Question: I'm trying to add some 'css3' styles on an element, basing on an image model.
After many search, I've been able to have a some results, but not all I need.
You can see on the following image : <URL>

=> on the top : the effects I'm trying to reproduce in 'css3'
=> on the bottom : the effects I was able to realize with 'css3' only : very very far from perfection ^^
As you can see, there are problems with border and shading of the right arrow...
Here is the 'html' code :
'''
<div class="span6">
<a href="#" class="arrow-box">the text<b></b></a>
</div>
'''
And the css code :
'''
.arrow-box, .arrow-box:hover {
position: relative;
display: inline-block;
font-weight: bold;
padding: 6px 12px 6px 30px;
margin: 10px 10px 10px -18px;
color: #fff !important;
background-color: #5e98ba;
-webkit-box-shadow: 3px 2px 4px rgba(0,0,0,.5);
-moz-box-shadow: 3px 2px 4px rgba(0,0,0,.5);
box-shadow: 3px 2px 4px rgba(0,0,0,.5);
outline: 1px solid #5e98ba;
box-sizing:border-box;
-moz-box-sizing:border-box;
-webkit-box-sizing:border-box;
border:1px solid #c4c7c9;
border-left: 0;
}
.arrow-box:before{
content: ' ';
position: absolute;
width: 0;
height: 0;
left: 0px;
top: 100%;
border-width: 5px 10px;
border-style: solid;
border-color: #315164 #315164 transparent transparent;
}
.arrow-box:after{
content: ' ';
position: absolute;
width: 0;
height: 0;
right: -10px;
top: 0;
border-width: 10px 5px;
border-style: solid;
border-color: #5e98ba transparent transparent #5e98ba ;
}
.arrow-box b {
position: absolute;
width: 0;
height: 0;
right: -10px;
bottom: 0;
border-width: 10px 5px;
border-style: solid;
border-color: transparent transparent #5e98ba #5e98ba ;
}
'''
Do you think what I'm trying to do is possible only with css3 ?
If it's the case, could you help me to find the correct 'css3' code.
Fiddle: <URL>
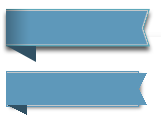
Answer: I know my solution does not look exactly like your image but might help you to get started.
You can play around the code a bit to get what you want and to bring elegance to it.
You can find the jsFiddle <URL>
HTML:
'''
<div class="marginer">
<div class="box">
<div class="boxIn">This is text</div>
<div class="boxArrowUp">
<div class="boxArrowUpIn"></div>
</div>
<div class="boxArrowDown">
<div class="boxArrowDownIn"></div>
</div>
</div>
</div>
'''
CSS:
'''
.marginer {
margin: 20px;
}
.boxIn {
float: left;
border: 1px solid #fff;
border-right: 0;
padding: 6px 12px 6px 30px;
box-shadow: 1px 2px 0px #5e98ba, 1px -1px 0px #5e98ba;
}
.box {
position: relative;
display: inline-block;
font-weight: bold;
margin: 10px 10px 10px -18px;
color: #fff !important;
background-color: #5e98ba;
-webkit-box-shadow: 3px 2px 4px rgba(0, 0, 0, .5);
-moz-box-shadow: 3px 2px 4px rgba(0, 0, 0, .5);
box-shadow: 8px 3px 6px rgba(0, 0, 0, .5);
}
.box:before {
content:' ';
position: absolute;
width: 0;
height: 0;
left: 0px;
top: 100%;
border-width: 5px 10px;
border-style: solid;
border-color: #315164 #315164 transparent transparent;
}
.boxArrowUp {
content:' ';
position: absolute;
width: 0;
height: 0;
right: -10px;
top: 0;
border-width: 10px 5px;
border-style: solid;
border-color: #5e98ba transparent transparent #5e98ba;
}
.boxArrowUpIn:before {
content:' ';
position: absolute;
width: 10px;
height: 20px;
top: -10px;
left: -5px;
border-top: 1px solid #fff;
border-right: 0px;
box-shadow: 0px 0px 0px #5e98ba, 0px -1px 0px #5e98ba;
}
.boxArrowUpIn:after {
content:' ';
position: absolute;
width: 2px;
height: 20px;
top: -11px;
left: -1px;
background: #5e98ba;
border-left: 1px solid #fff;
-moz-transform:rotate(28deg);
-webkit-transform:rotate(28deg);
-o-transform:rotate(28deg);
-ms-transform:rotate(28deg);
z-index: 2;
box-shadow: 3px 2px 4px rgba(0, 0, 0, .5);
}
.boxArrowDown {
content:' ';
position: absolute;
width: 0;
height: 0;
right: -10px;
bottom: 0;
border-width: 10px 5px;
border-style: solid;
border-color: transparent transparent #5e98ba #5e98ba;
}
.boxArrowDownIn:before {
content:' ';
position: absolute;
width: 10px;
height: 20px;
bottom: -10px;
left: -5px;
border-bottom: 1px solid #fff;
border-right: 0px;
box-shadow: 0px 2px 0px #5e98ba, 0px 0px 0px #5e98ba;
}
.boxArrowDownIn:after {
content:' ';
position: absolute;
width: 2px;
height: 19px;
bottom: -11px;
left: -1px;
background: #5e98ba;
border-left: 1px solid #fff;
-moz-transform:rotate(332deg);
-webkit-transform:rotate(332deg);
-o-transform:rotate(332deg);
-ms-transform:rotate(332deg);
z-index: 2;
box-shadow: 1px 4px 3px rgba(0, 0, 0, .5);
}
'''
I've played a bit with shadows and tranforms to achieve the result.
Let me know if it helped you.